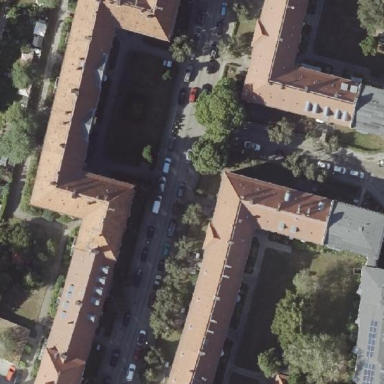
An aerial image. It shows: Residential building with hipped roof that is oriented across.